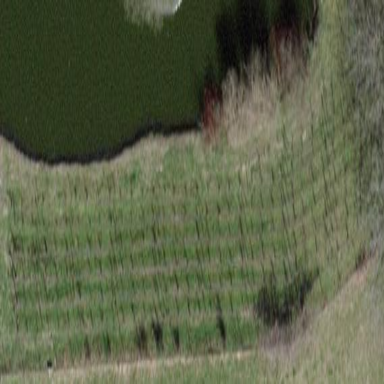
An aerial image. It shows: Vineyard.